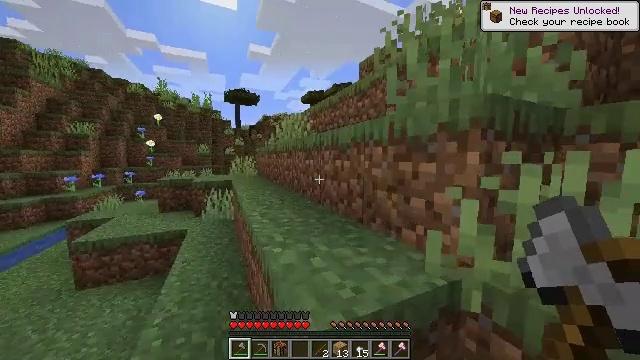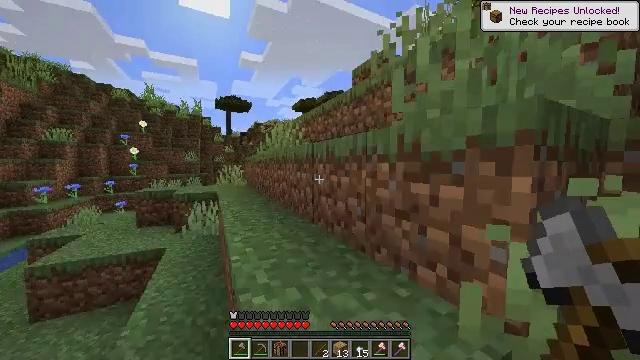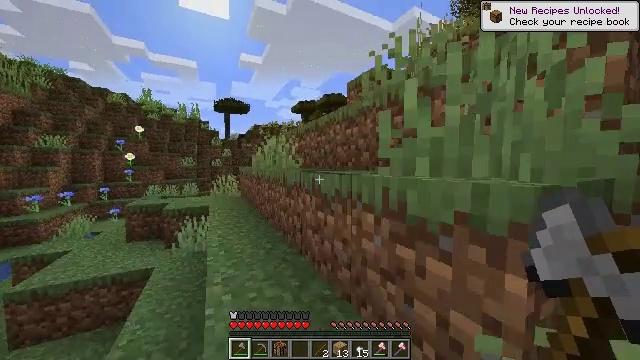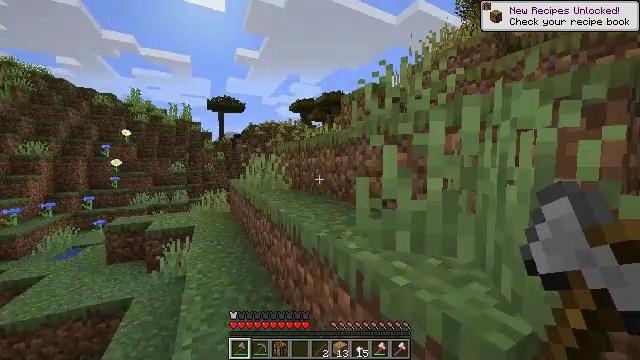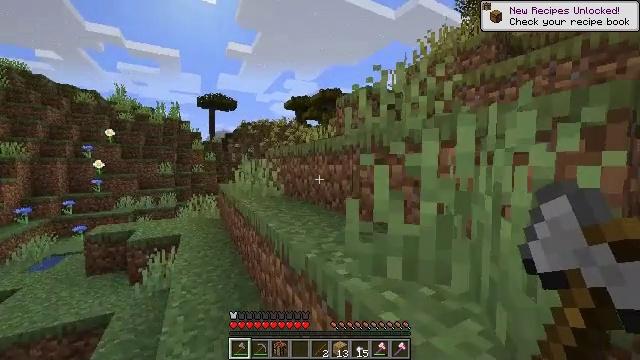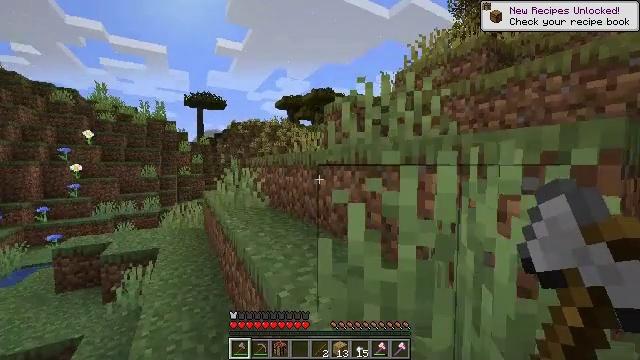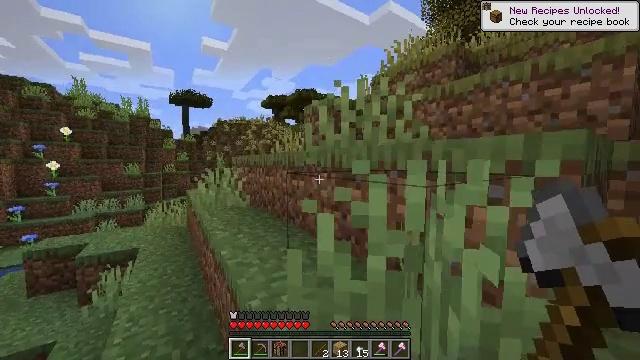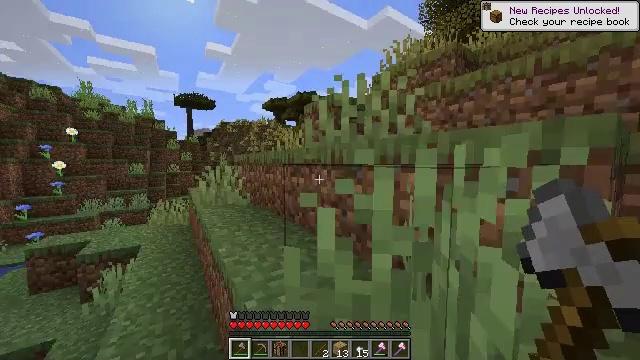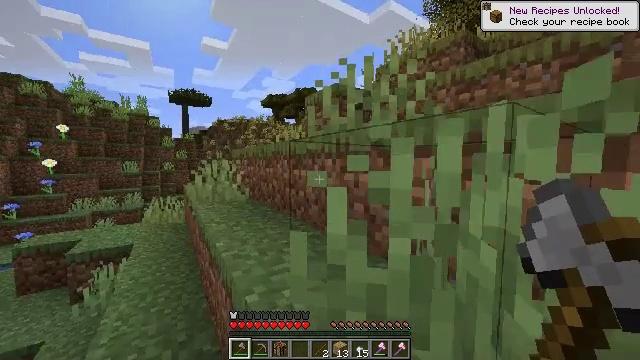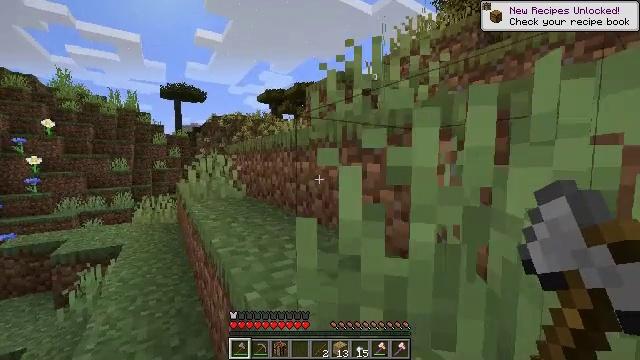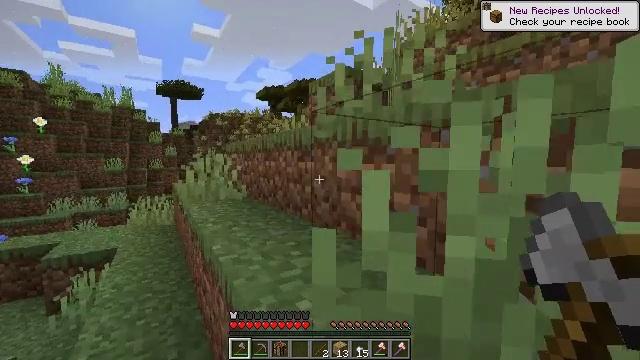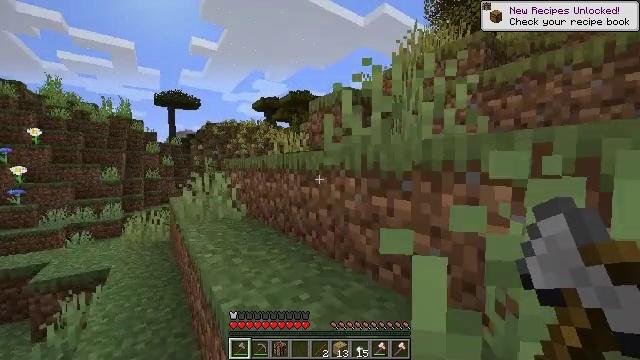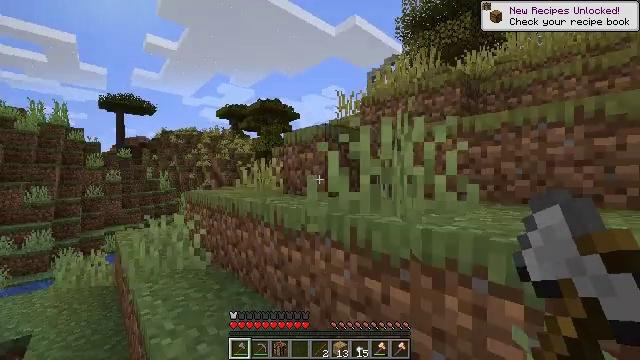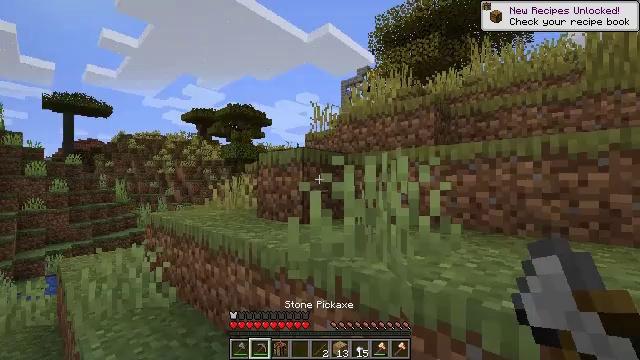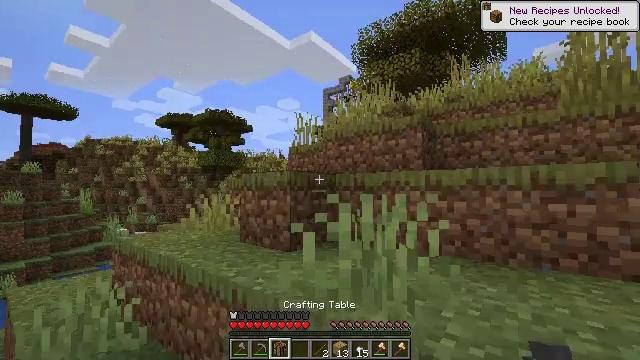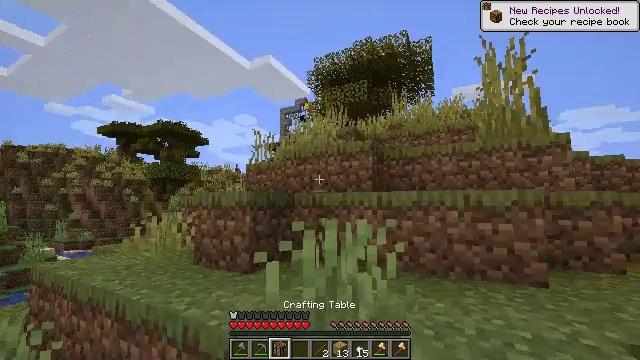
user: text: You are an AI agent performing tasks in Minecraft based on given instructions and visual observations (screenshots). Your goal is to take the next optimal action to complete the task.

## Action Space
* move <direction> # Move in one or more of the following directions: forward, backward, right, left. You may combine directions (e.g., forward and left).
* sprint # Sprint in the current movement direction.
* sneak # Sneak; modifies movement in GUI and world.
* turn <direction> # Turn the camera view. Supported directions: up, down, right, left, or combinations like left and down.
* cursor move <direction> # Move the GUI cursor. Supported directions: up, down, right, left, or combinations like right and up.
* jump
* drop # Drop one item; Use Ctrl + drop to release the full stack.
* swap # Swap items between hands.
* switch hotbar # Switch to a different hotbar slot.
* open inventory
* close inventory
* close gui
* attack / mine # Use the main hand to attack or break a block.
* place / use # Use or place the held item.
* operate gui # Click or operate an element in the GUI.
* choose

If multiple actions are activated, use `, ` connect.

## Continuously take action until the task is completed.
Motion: motion action
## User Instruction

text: Mine acacia log from the tree's trunk.
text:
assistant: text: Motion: move forward, sprint, turn right and up, jump
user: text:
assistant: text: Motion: move forward, sprint, jump
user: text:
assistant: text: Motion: move forward, sprint, jump
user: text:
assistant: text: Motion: move forward, sprint, jump
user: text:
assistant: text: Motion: move forward, sprint, turn right, jump
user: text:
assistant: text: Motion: move forward, sprint, turn right and down, jump
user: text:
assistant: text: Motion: move forward, sprint, jump
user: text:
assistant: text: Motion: move forward, sprint, jump
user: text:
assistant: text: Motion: move forward, sprint, jump
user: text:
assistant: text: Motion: move forward, sprint, jump
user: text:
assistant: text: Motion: move forward, sprint, turn right and up, jump
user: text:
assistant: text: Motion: move forward, sprint, turn right and up, jump
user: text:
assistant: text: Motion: move forward, sprint, turn right and up, jump
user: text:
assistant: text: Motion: move forward, sprint, turn right and up, jump
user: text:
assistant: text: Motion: move forward, sprint, turn right and up, jump
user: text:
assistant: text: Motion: move forward, sprint, turn right and up, jump
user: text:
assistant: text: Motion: move forward, sprint, turn right and up, jump
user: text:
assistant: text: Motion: move forward, sprint, turn right and up, jump
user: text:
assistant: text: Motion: move forward, sprint, turn right and up, jump
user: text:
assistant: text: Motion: move forward, sprint, turn right, jump
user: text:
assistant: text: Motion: move forward, sprint, turn right, jump
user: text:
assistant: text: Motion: move forward, sprint, jump
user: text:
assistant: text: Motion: move forward, sprint, turn down, jump
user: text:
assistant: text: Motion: move forward, sprint, turn down, jump
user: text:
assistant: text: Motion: move forward, sprint, turn left and down, jump
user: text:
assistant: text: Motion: move forward, sprint, turn left and down, jump
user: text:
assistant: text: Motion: move forward, sprint, jump
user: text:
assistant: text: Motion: move forward, sprint, turn right and down, jump
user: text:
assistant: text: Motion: move forward, sprint, turn down, jump
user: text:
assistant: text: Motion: move forward, sprint, jump